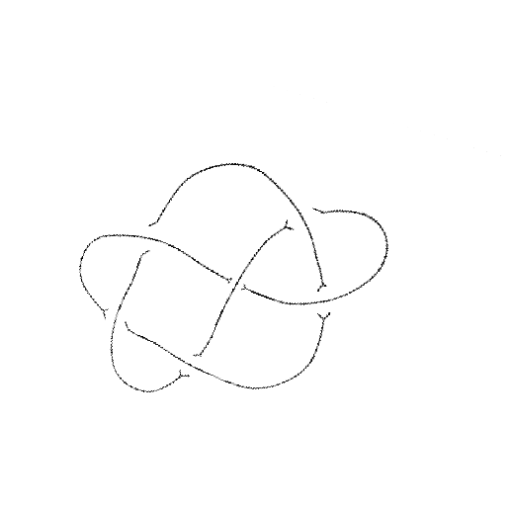
Crossing number: 6